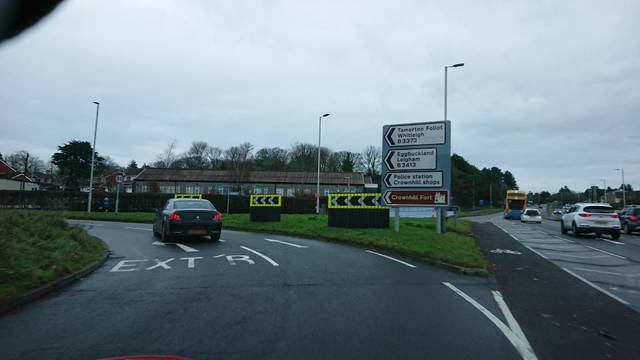
Region: United Kingdom
Coordinates: 50.41, -4.132